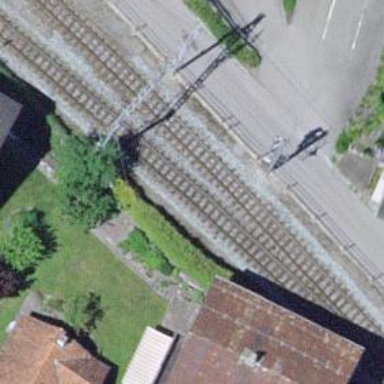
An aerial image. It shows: Railway signal.